Field crop: maize
Growth stage: 2
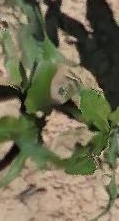
Species: maize